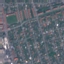
Label: Residential